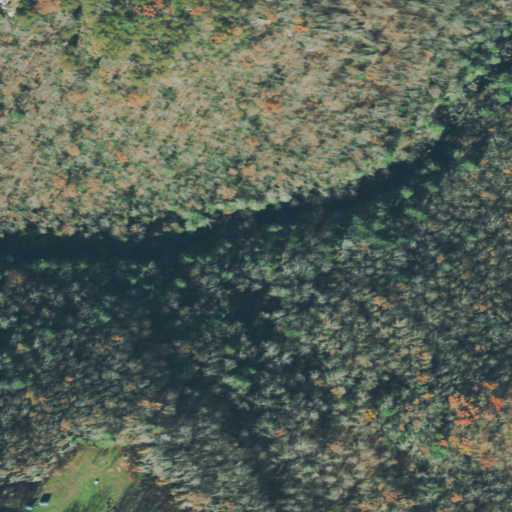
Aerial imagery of valley in Tennessee named Babcock Hollow containing mixed forest, deciduous forest, evergreen forest, shrub, open development, and low intensity development